Interaction volume radius: 5 \u00c5
Interaction volume height: 25 \u00c5
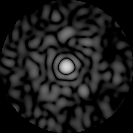
Disorder parameter: 0.8233